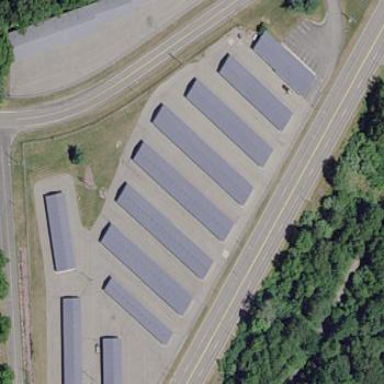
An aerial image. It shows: Group of garages.